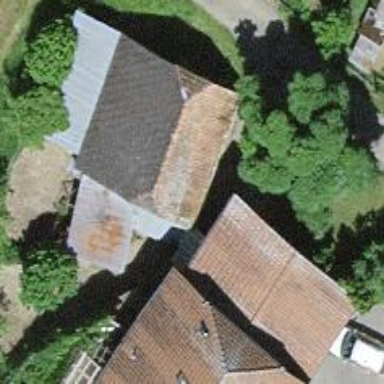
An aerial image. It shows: Barn.